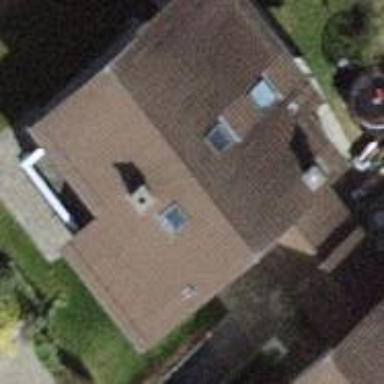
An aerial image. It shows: Building with tiled roof.